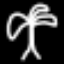
Label: palm tree